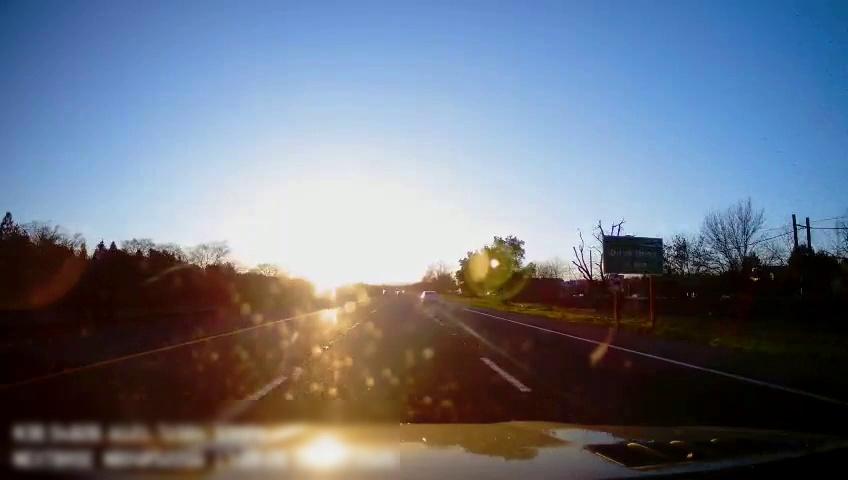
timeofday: Day
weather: Sunny
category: Drivable Space
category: Vehicles | Car
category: Lanes | Alternate Lane
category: Lanes | Current Lane
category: Lanes | Current Lane
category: Lanes | Alternate Lane
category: Traffic | Signs